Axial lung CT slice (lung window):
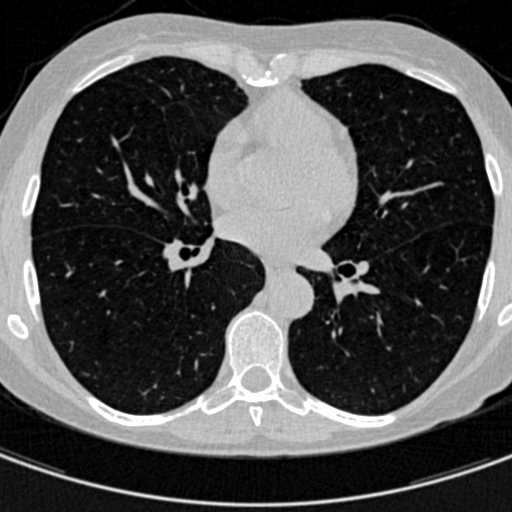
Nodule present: no